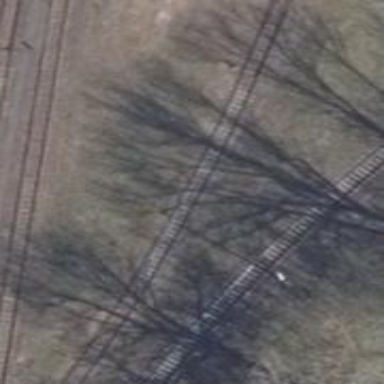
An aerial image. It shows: Rail spur service.